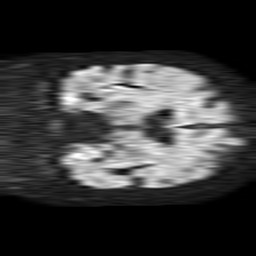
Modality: TRACE
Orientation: coronal
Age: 83
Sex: female
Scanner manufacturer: philips
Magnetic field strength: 1.5 T
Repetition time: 4.6 s
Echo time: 0.08517 s